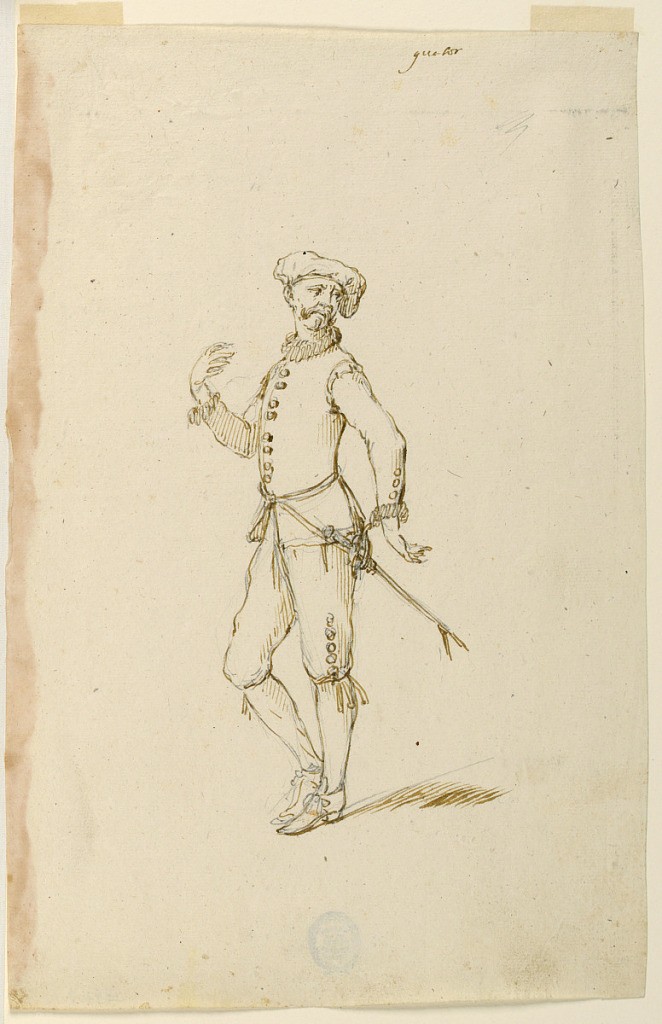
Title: Costume Design: A Captain for a Ballet
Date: ca. 1720
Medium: Pen and brown ink over black chalk on paper
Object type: Drawing
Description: Vertical rectangle. Shown in a dancing pose, in profile, turned toward left, the head turned toward the left shoulder. Written in the center above, in ink: "guator" (?)